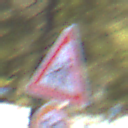
Verkehrszeichen: KinderRechts
Zusatzzeichen unten: Geschwindigkeit90
Umgebung: Outdoor, Nature
Tageszeit: MorningAfternoon
Wetter: Clear
Licht: Natural
Jahreszeit: Winter
Kontrast: HighContrast